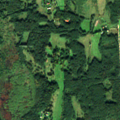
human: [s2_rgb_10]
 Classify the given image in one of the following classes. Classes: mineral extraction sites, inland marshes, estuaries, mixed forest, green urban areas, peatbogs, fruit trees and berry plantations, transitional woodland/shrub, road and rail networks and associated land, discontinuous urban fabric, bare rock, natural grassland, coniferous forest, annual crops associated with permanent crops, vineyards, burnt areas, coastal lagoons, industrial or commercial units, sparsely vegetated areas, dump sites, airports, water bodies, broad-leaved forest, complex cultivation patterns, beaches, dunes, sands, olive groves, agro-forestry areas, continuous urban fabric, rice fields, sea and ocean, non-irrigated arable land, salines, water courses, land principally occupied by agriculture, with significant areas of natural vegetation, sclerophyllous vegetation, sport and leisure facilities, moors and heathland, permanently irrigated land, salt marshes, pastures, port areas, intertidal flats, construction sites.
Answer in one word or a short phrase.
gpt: non-irrigated arable land, land principally occupied by agriculture, with significant areas of natural vegetation, broad-leaved forest, transitional woodland/shrub